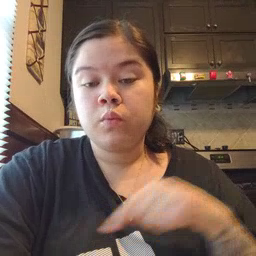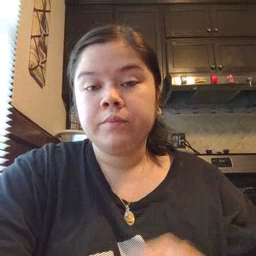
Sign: weus